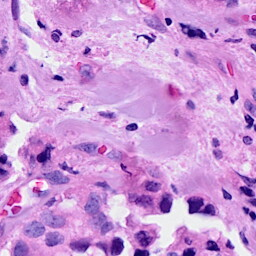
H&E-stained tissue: Breast